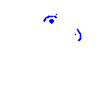
Particle: proton